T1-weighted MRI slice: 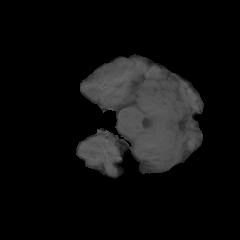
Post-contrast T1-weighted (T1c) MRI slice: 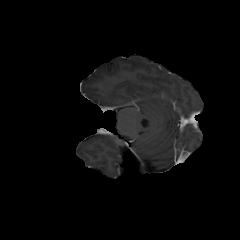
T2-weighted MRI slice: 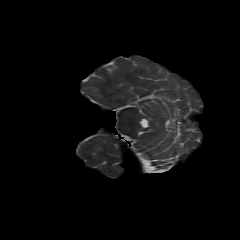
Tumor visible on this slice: no